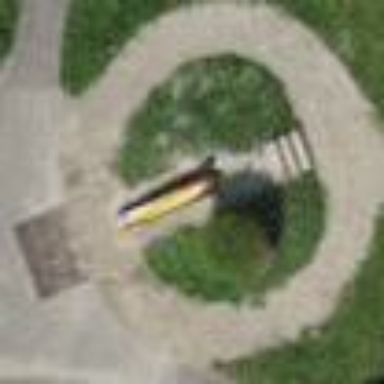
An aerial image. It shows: Playground area for leisure land.